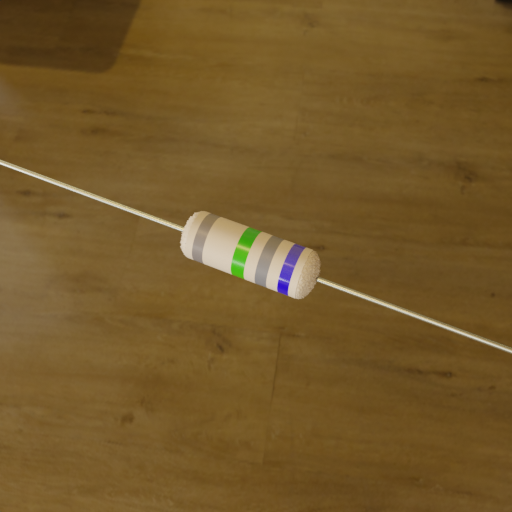
Resistor colour bands (in order): gray, green, gray, blue